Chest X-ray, AP view. Patient: 61 years old, sex M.
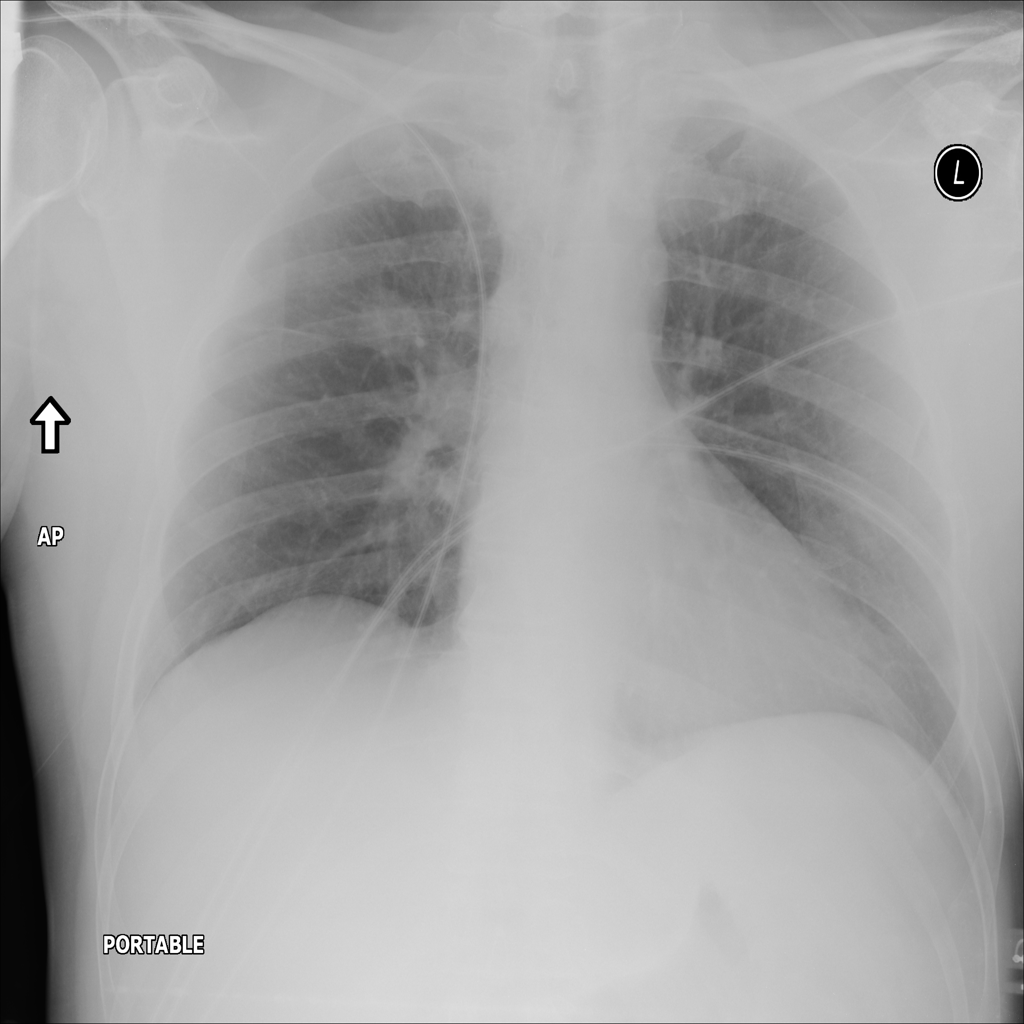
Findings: Mass